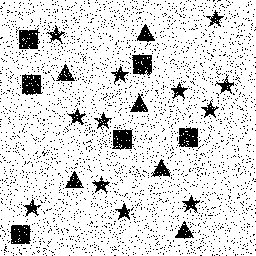
Squares: 6
Triangles: 6
Stars: 12
Total shapes: 24